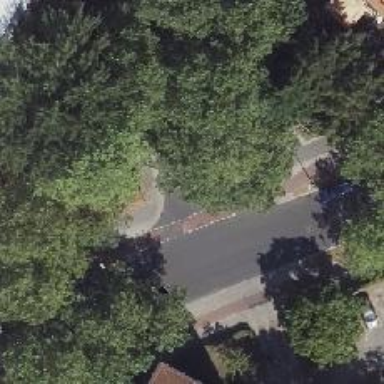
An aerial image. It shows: Residential road with asphalt surface. Both sides have sidewalks.